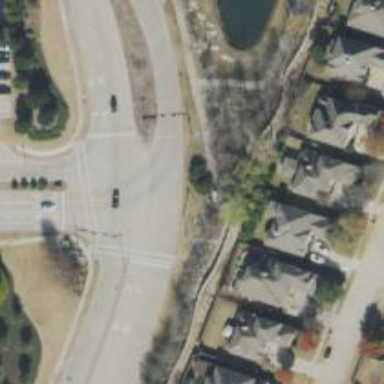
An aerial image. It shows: Tertiary road with separate sidewalks.